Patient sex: M
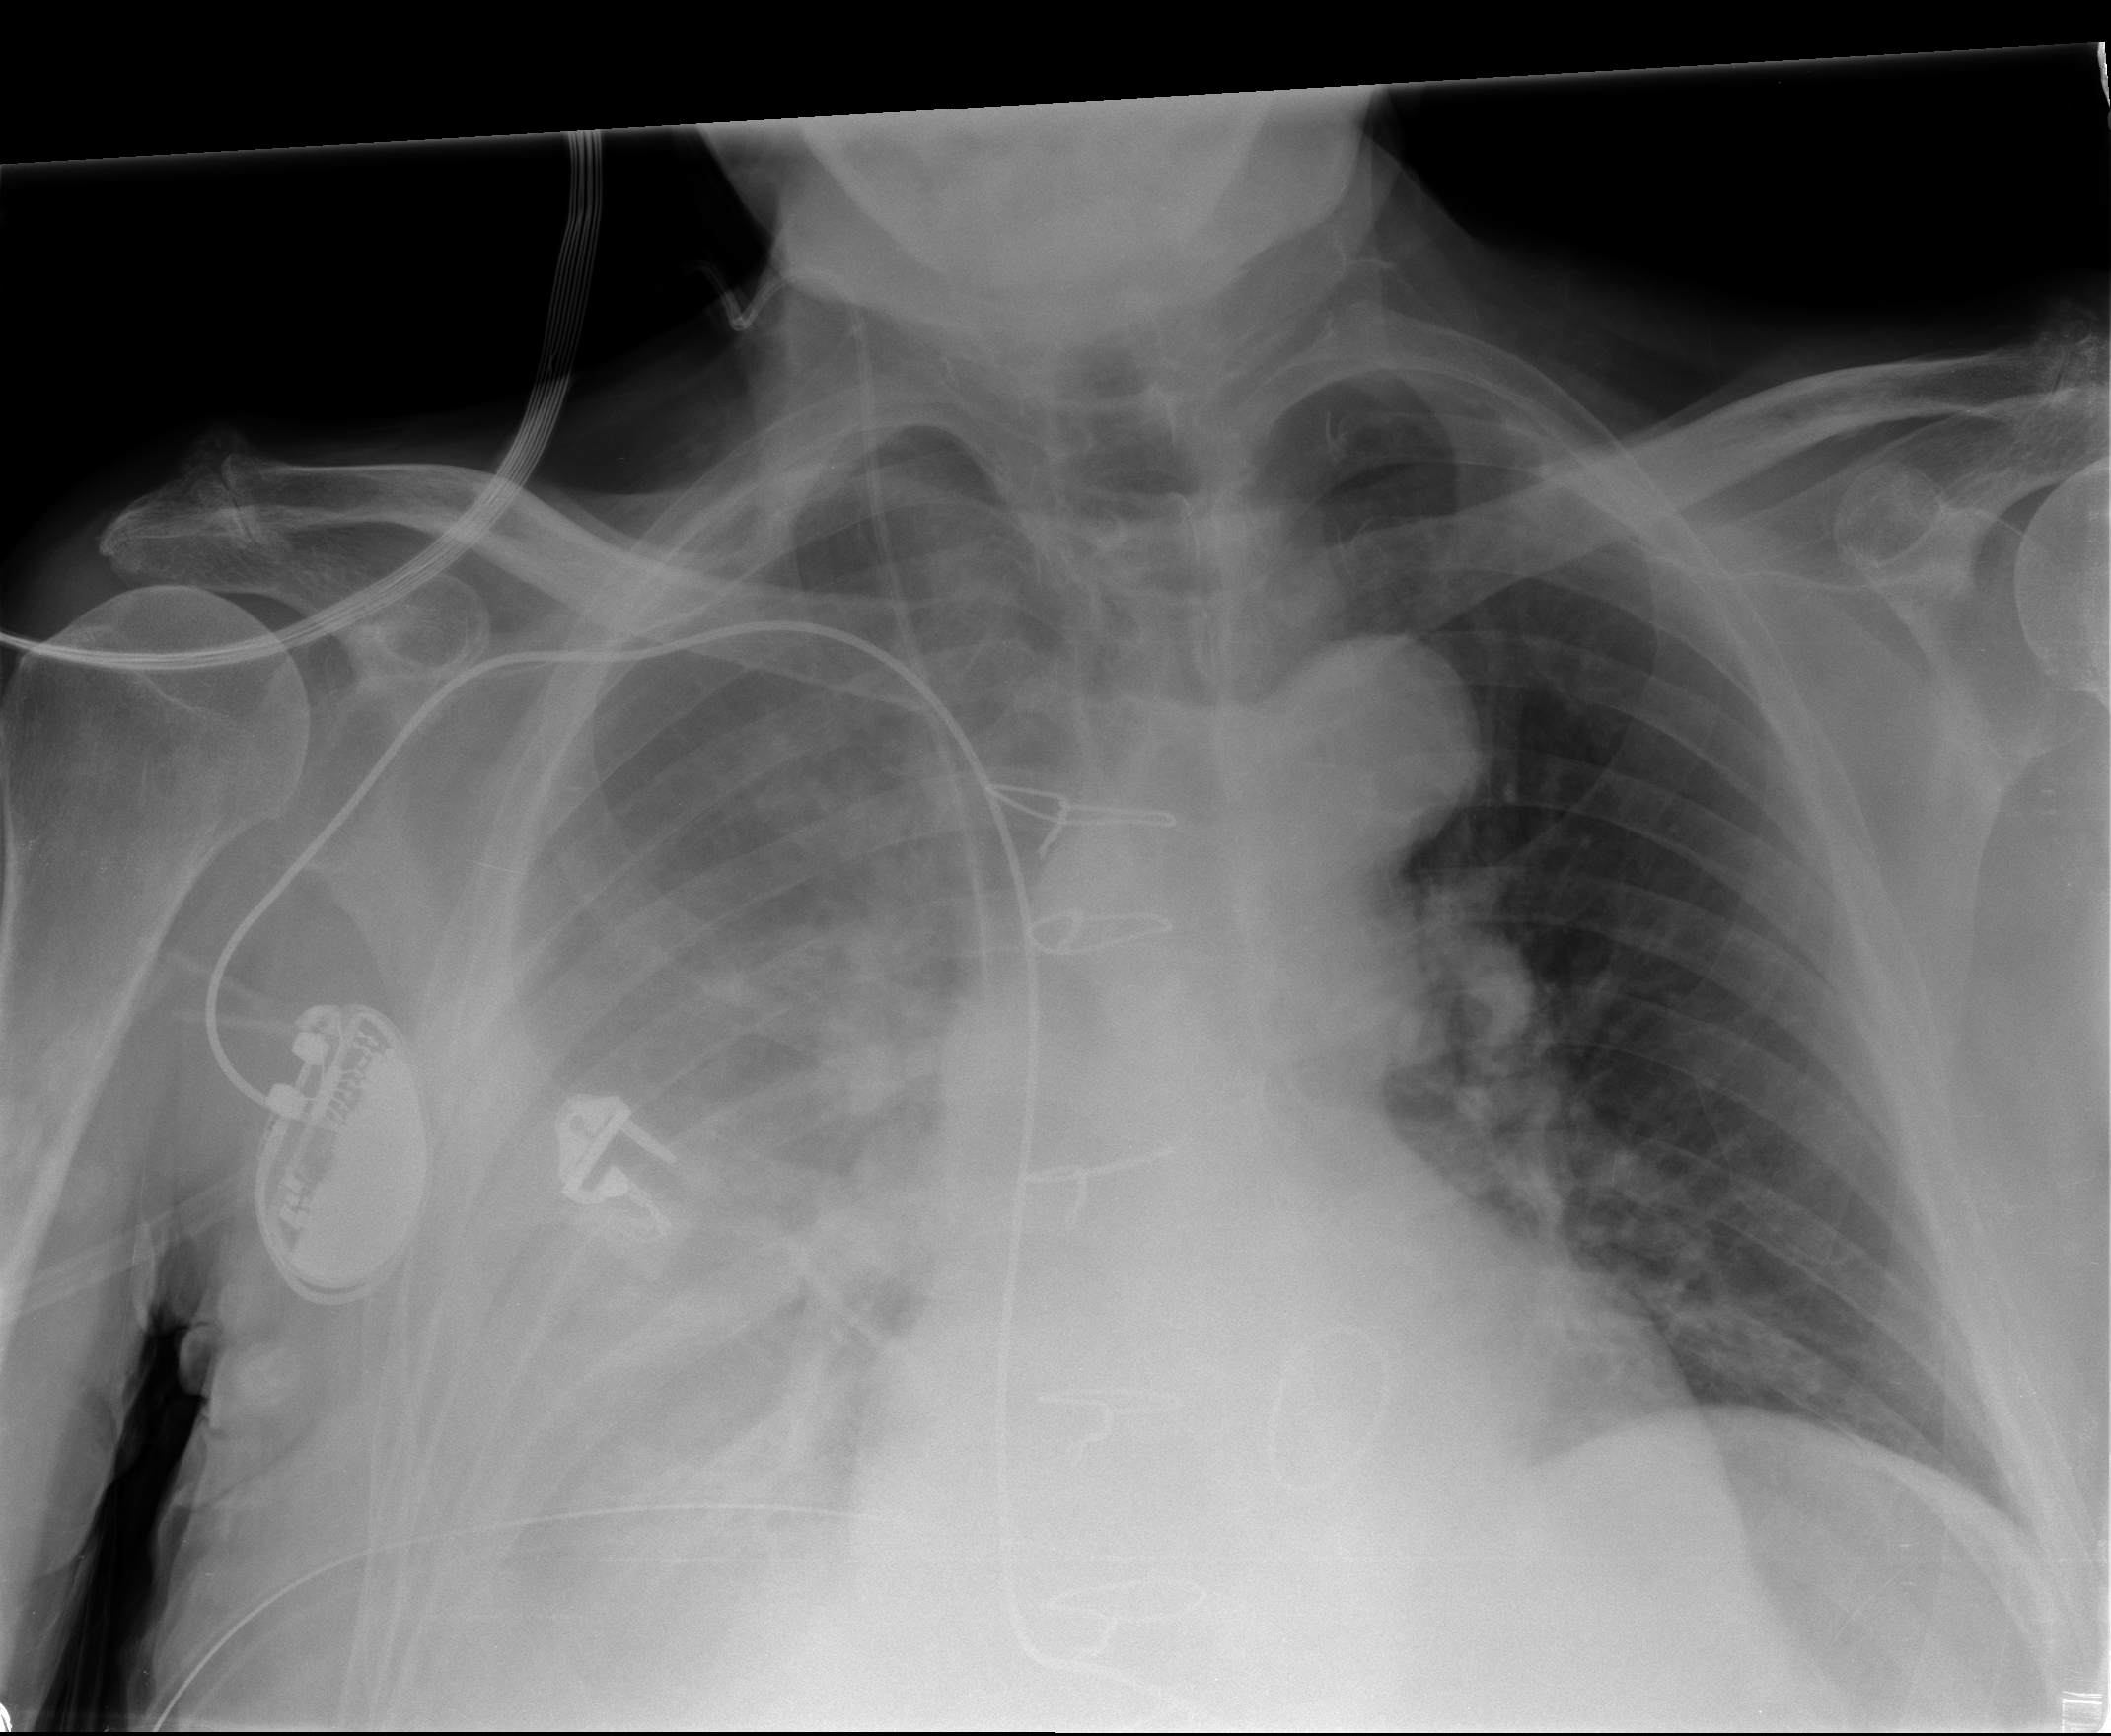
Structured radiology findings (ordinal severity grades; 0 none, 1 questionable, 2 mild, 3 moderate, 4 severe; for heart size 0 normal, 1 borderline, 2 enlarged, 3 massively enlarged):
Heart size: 1
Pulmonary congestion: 1
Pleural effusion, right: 3
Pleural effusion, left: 0
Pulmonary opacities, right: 0
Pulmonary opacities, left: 0
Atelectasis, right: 2
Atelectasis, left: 0